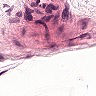
Metastatic tissue present: no